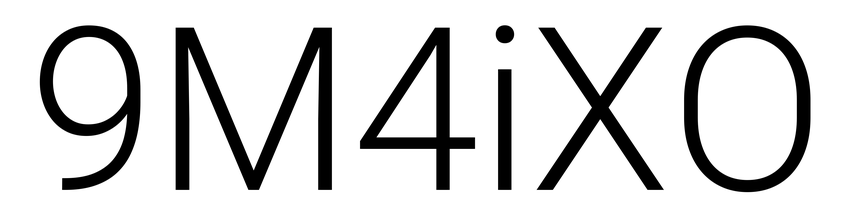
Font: Roboto_Light